Question: For example here <URL>
I want to take '<h1>' over red area. How to make is possible without using image .
using 'border' is not necessary I just want background like this.

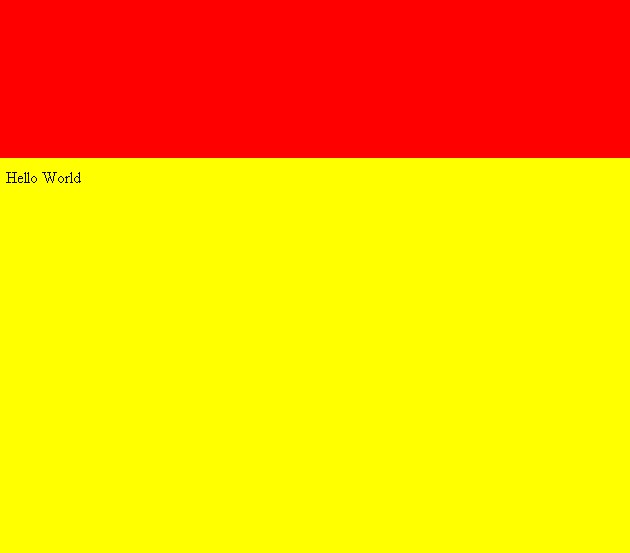
Answer: Without using any extra markup, there's a couple of things you could do.
'''
h1{margin-top:-150px;}
'''
<URL>
'''
h1{
position:absolute;
top:50px;
left: 50px;
}
'''
<URL>
Without using the border you've added to the body you can simply style the h1 as you require:
'''
body {background:yellow;margin:0;padding:0;}
h1{
background-color:red;
margin:0;
height:150px;
}
'''
<URL>
Further to your comments below, here's a sample that probably matches more what you need:
<URL>